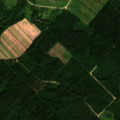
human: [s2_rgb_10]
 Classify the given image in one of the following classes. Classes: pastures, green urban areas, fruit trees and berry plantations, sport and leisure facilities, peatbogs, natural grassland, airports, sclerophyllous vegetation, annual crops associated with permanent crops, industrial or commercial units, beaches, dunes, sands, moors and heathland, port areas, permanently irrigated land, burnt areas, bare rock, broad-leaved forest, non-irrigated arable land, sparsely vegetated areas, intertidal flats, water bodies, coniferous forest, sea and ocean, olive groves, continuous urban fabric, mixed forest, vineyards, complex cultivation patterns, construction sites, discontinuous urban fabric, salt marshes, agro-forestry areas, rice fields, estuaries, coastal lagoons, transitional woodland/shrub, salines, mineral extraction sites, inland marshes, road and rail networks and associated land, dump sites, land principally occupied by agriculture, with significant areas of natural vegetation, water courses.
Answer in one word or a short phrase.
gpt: pastures, complex cultivation patterns, broad-leaved forest, coniferous forest, mixed forest, transitional woodland/shrub